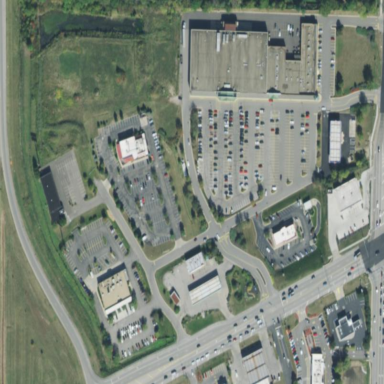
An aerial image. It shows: Retail area.